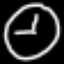
Label: clock